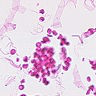
Metastatic tissue present: no